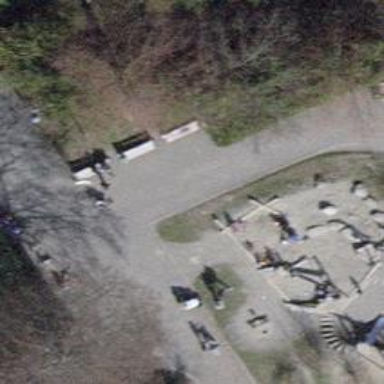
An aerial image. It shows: Bench for seating.